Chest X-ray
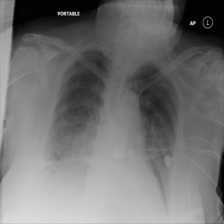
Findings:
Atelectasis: negative
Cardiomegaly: negative
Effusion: negative
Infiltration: positive
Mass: negative
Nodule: negative
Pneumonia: negative
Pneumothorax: negative
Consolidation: negative
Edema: negative
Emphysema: negative
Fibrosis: negative
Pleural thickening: negative
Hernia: negative